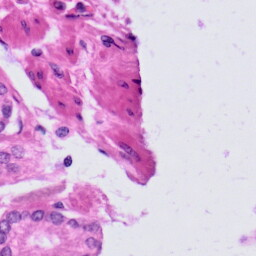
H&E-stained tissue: Prostate